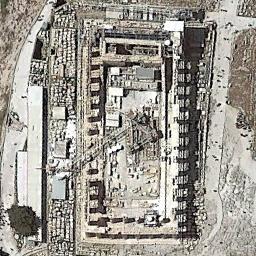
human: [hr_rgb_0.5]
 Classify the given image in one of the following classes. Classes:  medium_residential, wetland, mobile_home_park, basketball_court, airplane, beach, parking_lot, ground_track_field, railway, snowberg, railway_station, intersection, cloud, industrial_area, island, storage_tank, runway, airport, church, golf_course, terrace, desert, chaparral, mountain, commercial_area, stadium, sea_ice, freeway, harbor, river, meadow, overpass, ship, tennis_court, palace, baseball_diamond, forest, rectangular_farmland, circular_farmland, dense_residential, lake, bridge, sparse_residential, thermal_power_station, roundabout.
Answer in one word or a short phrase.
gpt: palace